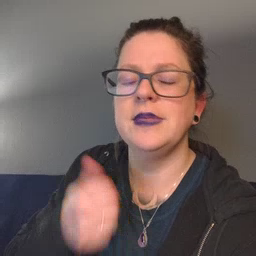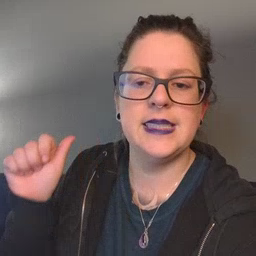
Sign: any